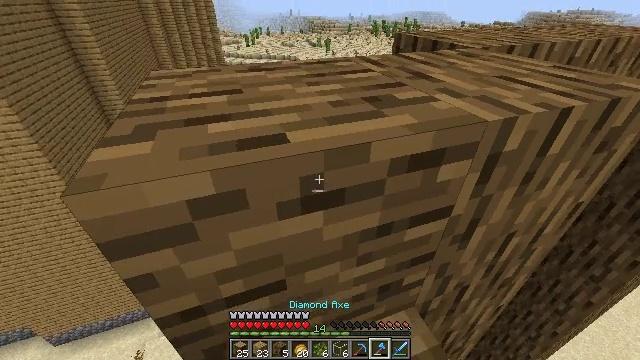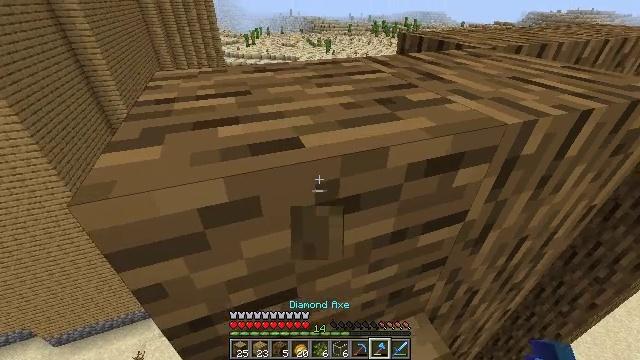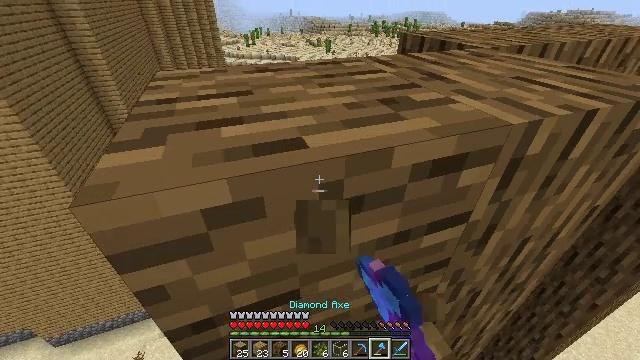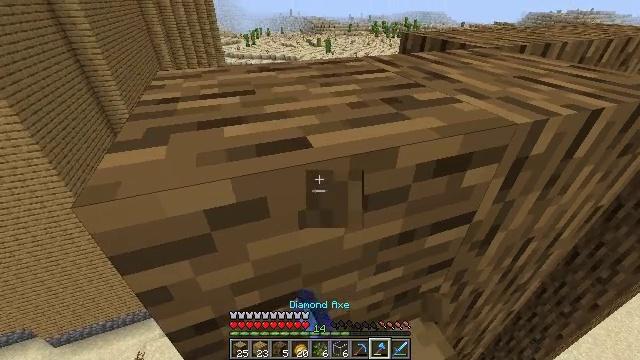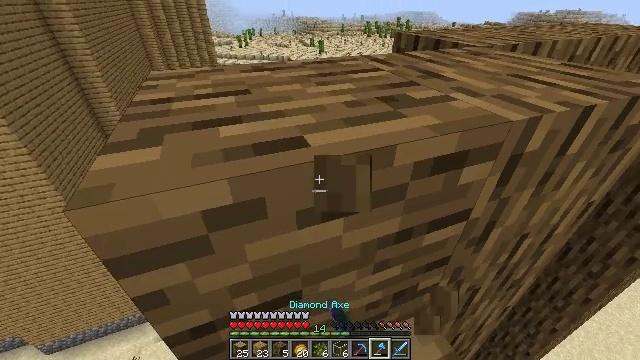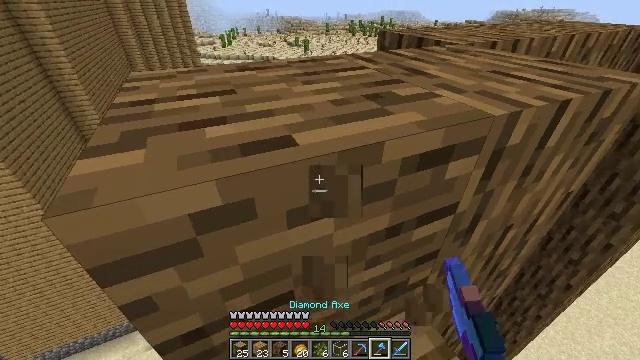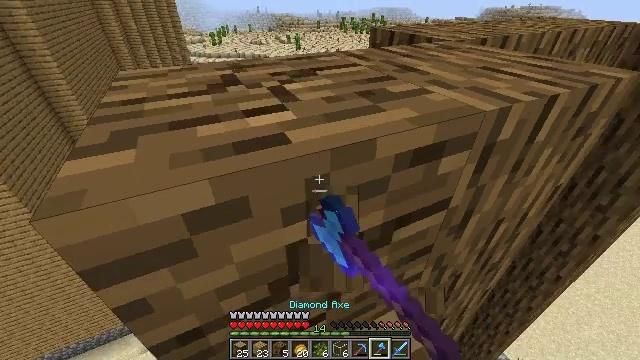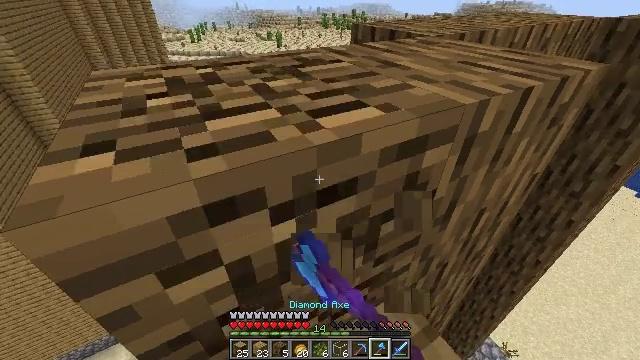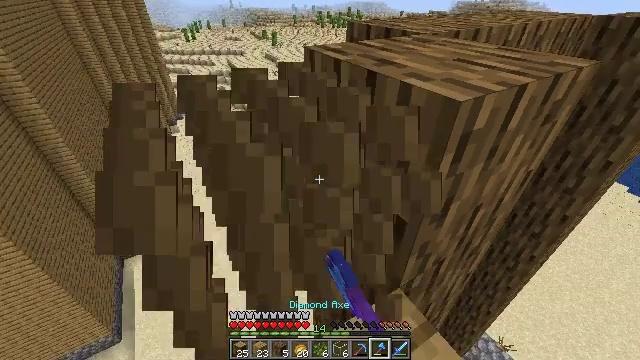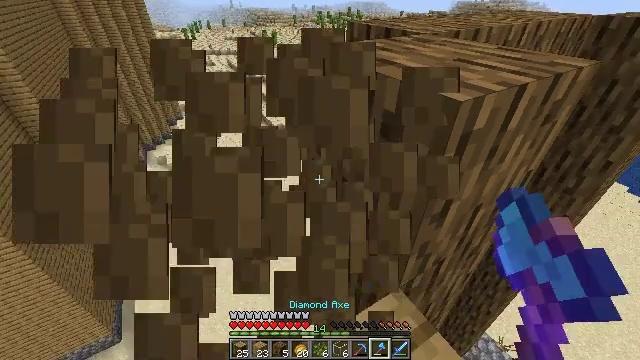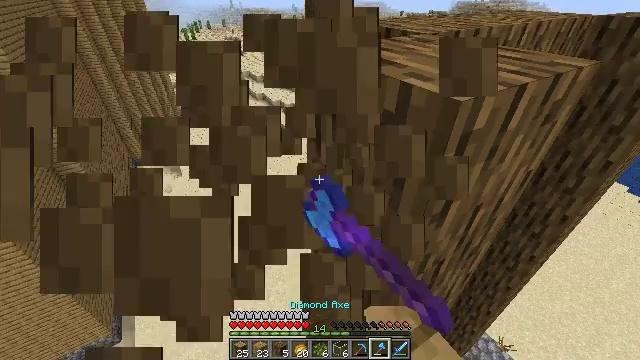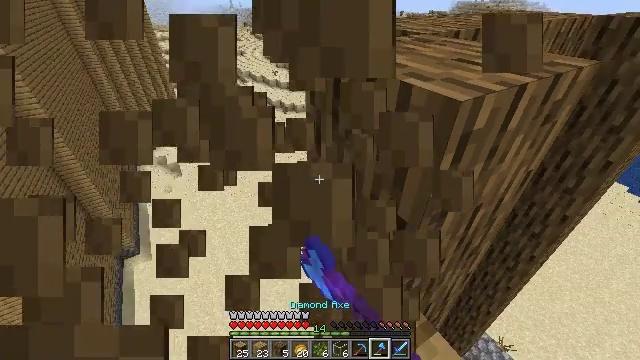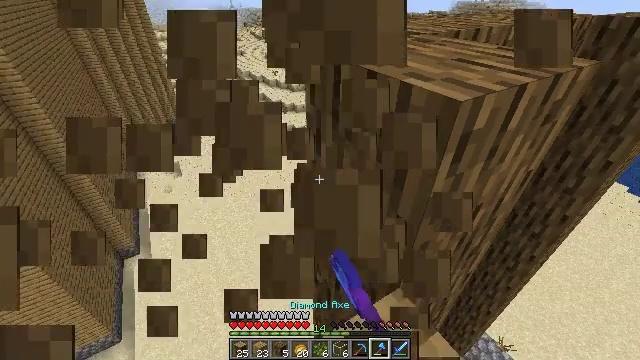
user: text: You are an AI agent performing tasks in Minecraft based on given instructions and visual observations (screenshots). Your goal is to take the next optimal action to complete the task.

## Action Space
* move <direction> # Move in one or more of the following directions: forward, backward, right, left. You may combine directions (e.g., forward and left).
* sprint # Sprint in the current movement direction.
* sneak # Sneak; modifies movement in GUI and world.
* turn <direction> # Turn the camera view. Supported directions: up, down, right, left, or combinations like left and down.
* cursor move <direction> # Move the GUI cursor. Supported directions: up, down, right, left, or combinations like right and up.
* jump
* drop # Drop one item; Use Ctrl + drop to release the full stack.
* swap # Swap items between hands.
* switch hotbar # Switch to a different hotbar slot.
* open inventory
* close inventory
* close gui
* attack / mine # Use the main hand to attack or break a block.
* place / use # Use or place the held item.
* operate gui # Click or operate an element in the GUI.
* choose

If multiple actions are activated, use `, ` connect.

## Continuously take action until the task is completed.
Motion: motion action
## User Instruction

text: Gather oak wood by breaking it.
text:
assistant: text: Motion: sneak, attack / mine
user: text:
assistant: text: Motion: sneak, attack / mine
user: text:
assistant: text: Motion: sneak, attack / mine
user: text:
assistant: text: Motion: sneak, turn right, attack / mine
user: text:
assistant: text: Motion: sneak, turn right, attack / mine
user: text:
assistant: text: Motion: sneak, turn right, attack / mine
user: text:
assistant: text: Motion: sneak, turn right, attack / mine
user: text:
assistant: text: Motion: sneak, attack / mine
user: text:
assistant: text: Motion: sneak, attack / mine
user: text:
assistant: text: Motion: sneak, attack / mine
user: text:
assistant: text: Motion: sneak, attack / mine
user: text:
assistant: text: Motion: sneak, attack / mine
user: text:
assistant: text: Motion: sneak, attack / mine